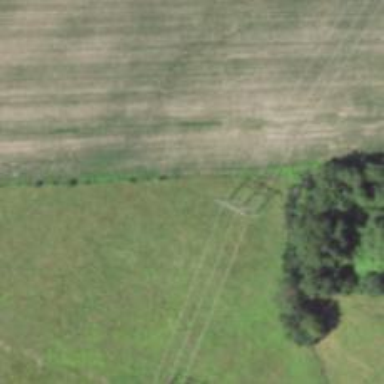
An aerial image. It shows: H-frame designed tower for power lines.